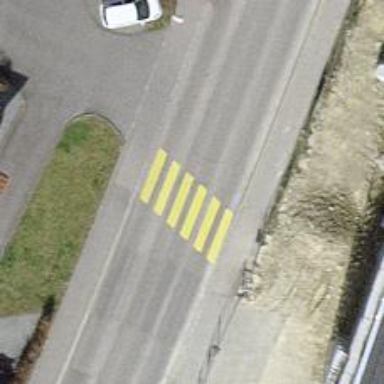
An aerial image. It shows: Marked crossing on the road.